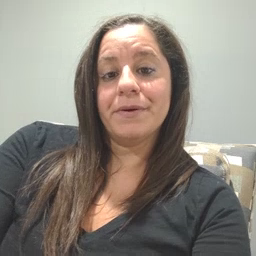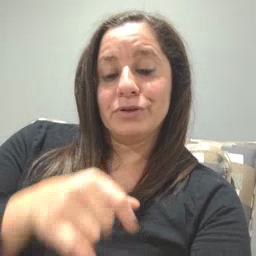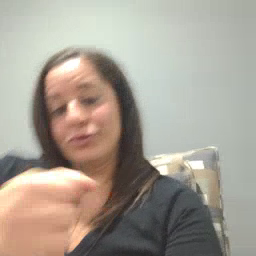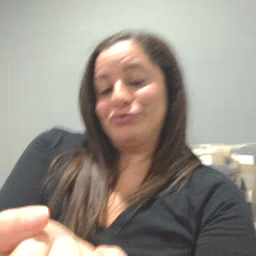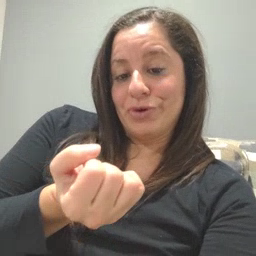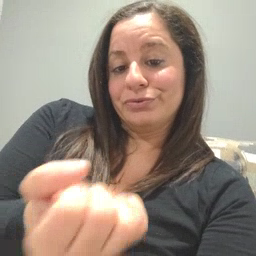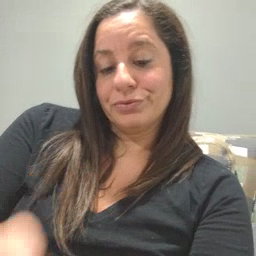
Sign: drawer